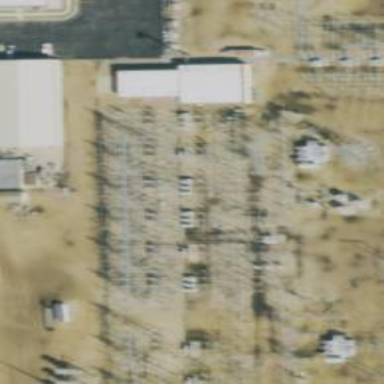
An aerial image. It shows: Switch used for power control.